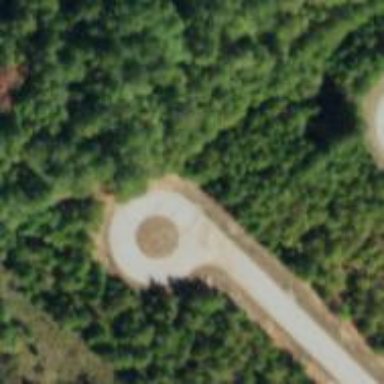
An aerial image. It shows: Turning loop on the road.